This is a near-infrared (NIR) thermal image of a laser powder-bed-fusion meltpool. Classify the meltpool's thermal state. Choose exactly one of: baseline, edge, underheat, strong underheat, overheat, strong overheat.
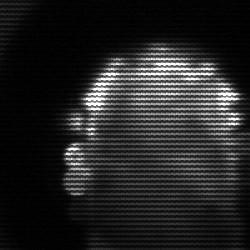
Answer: baseline